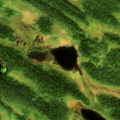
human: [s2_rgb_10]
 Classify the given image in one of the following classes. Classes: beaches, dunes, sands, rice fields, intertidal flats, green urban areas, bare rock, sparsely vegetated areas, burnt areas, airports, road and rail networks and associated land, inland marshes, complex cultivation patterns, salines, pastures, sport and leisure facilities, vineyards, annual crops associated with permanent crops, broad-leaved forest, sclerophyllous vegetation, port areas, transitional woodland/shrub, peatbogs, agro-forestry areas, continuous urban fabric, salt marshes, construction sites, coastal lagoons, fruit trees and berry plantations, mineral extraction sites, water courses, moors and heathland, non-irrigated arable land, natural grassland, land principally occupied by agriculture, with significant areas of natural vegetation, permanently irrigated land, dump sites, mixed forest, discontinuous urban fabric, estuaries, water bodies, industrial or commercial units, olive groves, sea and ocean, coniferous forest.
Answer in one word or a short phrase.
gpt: coniferous forest, peatbogs